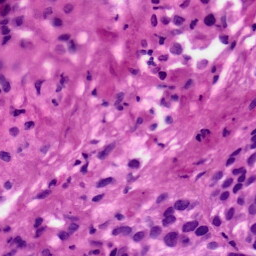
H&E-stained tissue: Skin